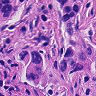
Metastatic tissue present: yes